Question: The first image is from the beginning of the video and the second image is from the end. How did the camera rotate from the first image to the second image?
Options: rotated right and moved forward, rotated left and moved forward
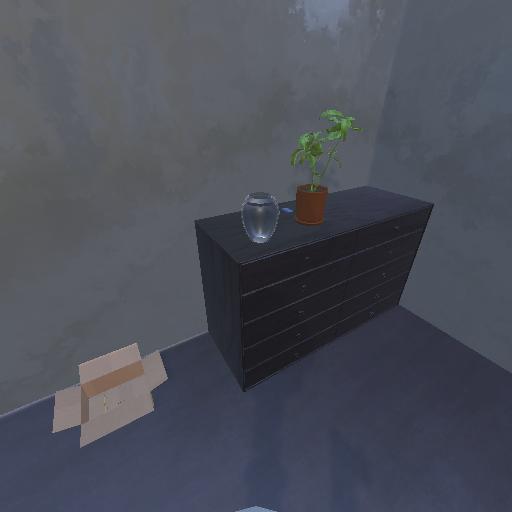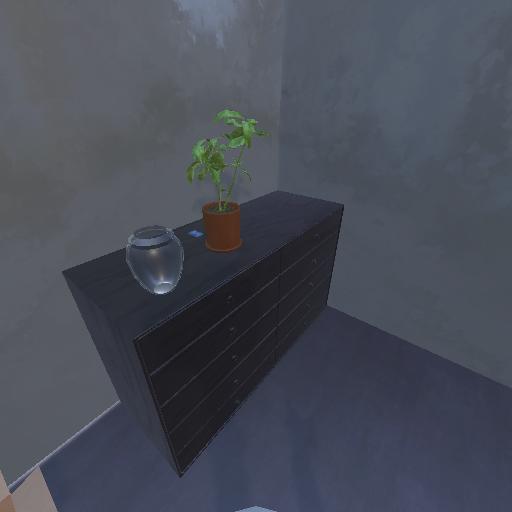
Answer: rotated right and moved forward